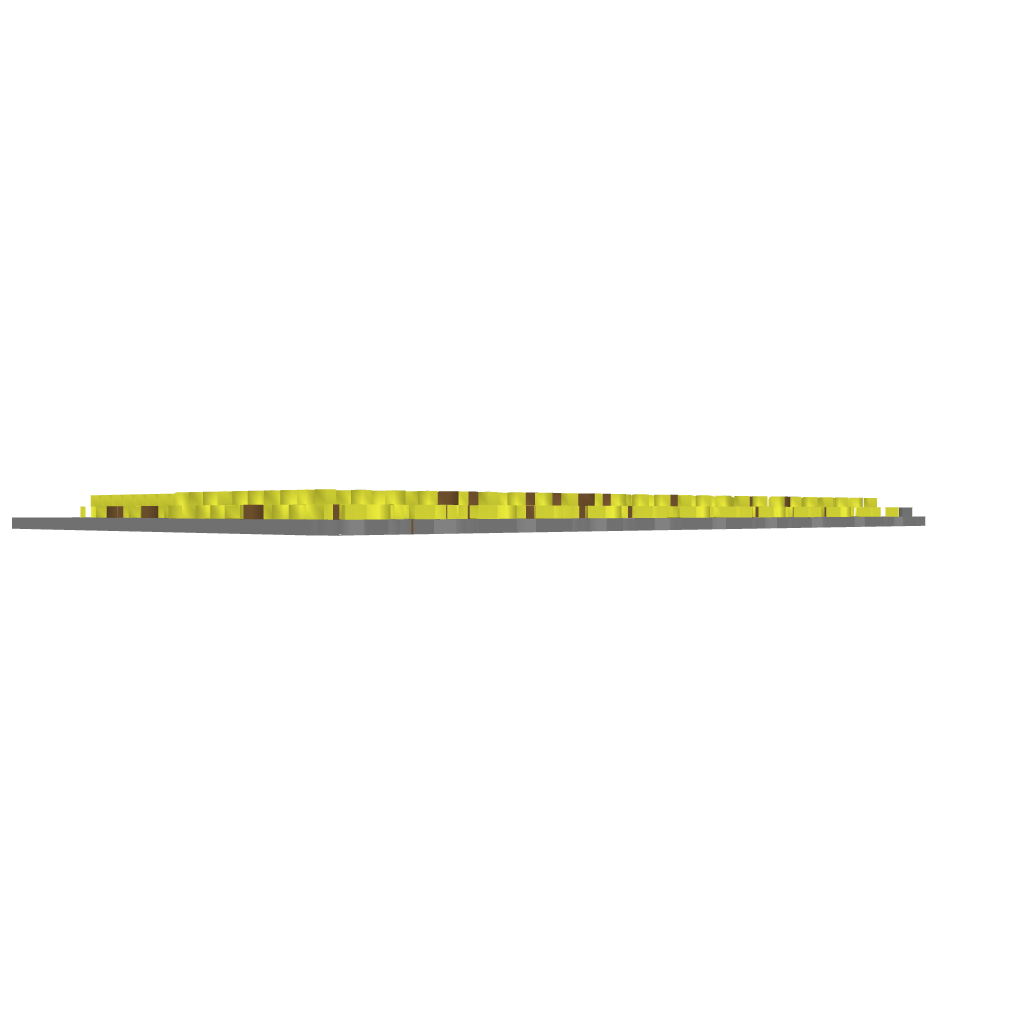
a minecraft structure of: Skyrim theme note blocks bad low quality